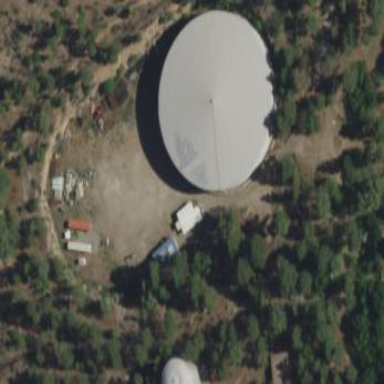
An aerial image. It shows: Building with man-made water storage tank.